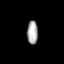
Tissue: lung
Cell type: Endothelial cells
Senescence score: 0.5924
Nuclear area (px): 250
Mean DAPI intensity: 167.364